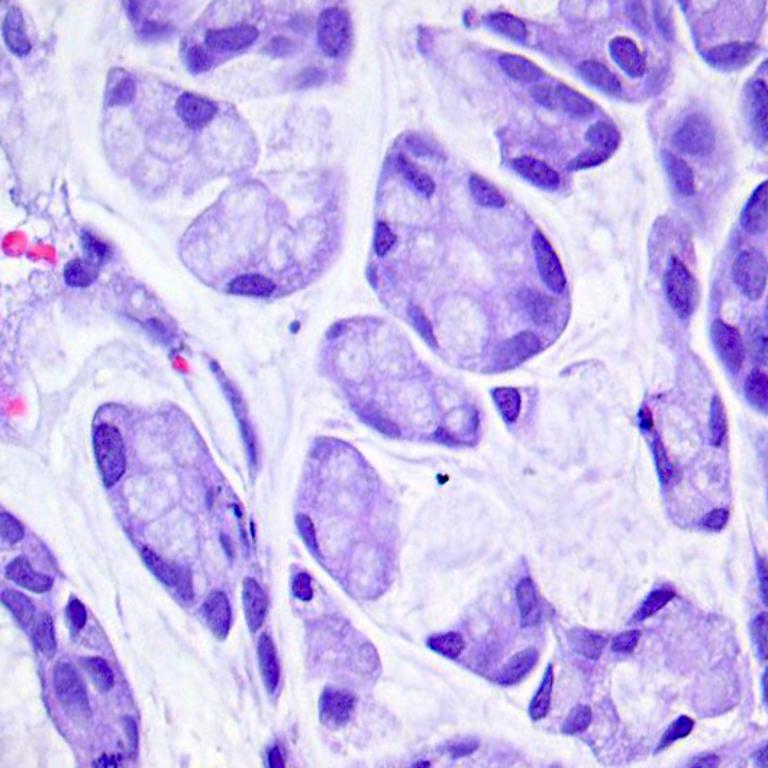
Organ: colon
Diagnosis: adenocarcinomas